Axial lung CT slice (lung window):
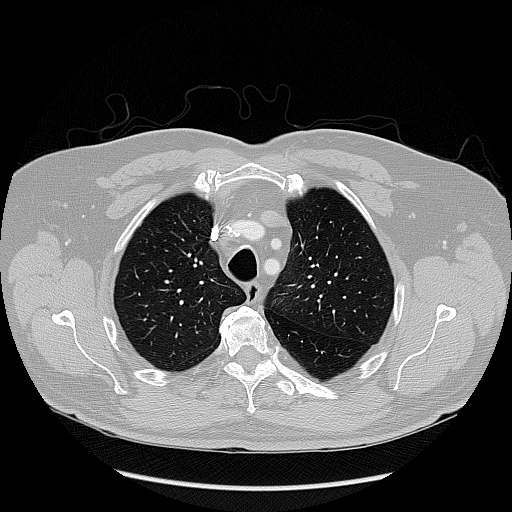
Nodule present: no